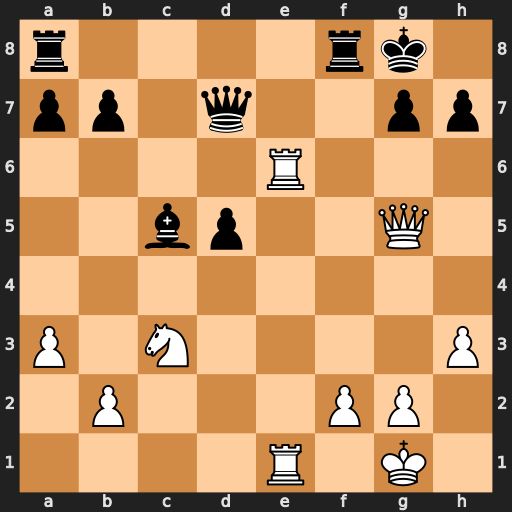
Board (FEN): r4rk1/pp1q2pp/4R3/2bp2Q1/8/P1N4P/1P3PP1/4R1K1
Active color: w
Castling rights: -
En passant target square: -
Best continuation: Re7 Bxe7 Rxe7 Qxe7 Qxe7